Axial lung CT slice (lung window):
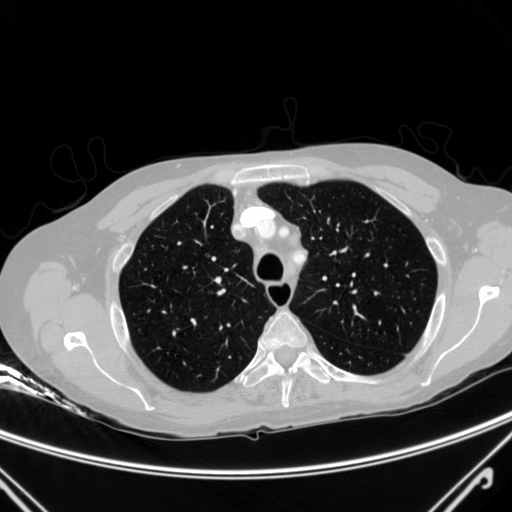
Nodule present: no